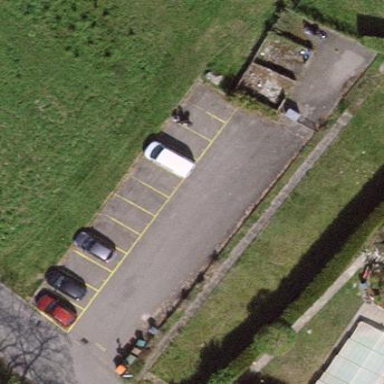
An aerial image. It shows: Parking area.